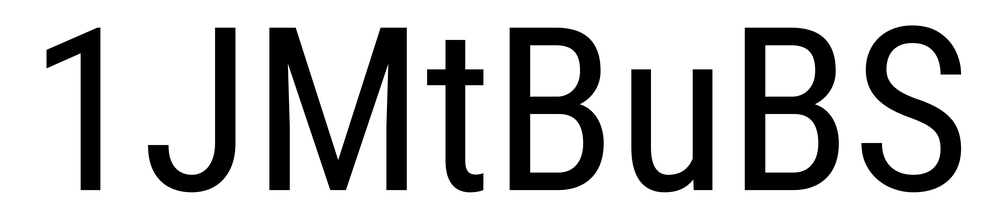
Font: Roboto_Condensed_Regular